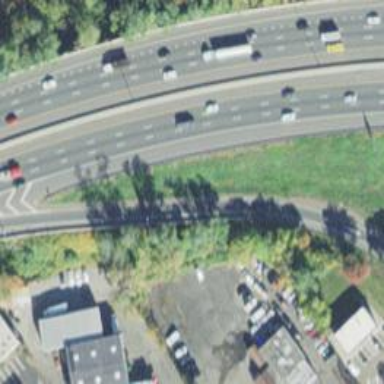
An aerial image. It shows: Asphalt motorway link.